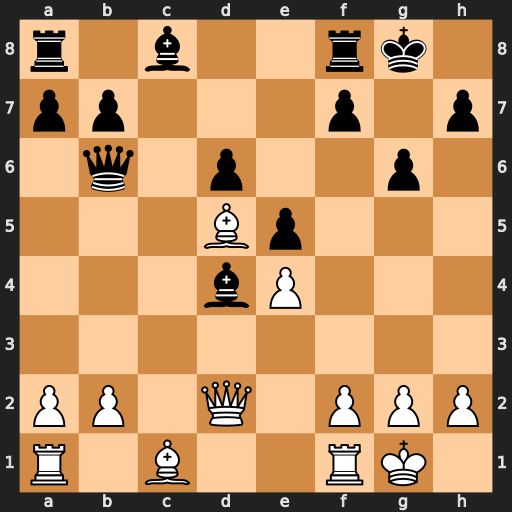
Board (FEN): r1b2rk1/pp3p1p/1q1p2p1/3Bp3/3bP3/8/PP1Q1PPP/R1B2RK1
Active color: w
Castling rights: -
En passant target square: -
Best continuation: Qh6 Be6 Bg5 f6 Bxe6+